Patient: sex F, age 68
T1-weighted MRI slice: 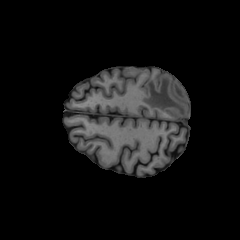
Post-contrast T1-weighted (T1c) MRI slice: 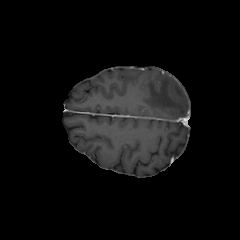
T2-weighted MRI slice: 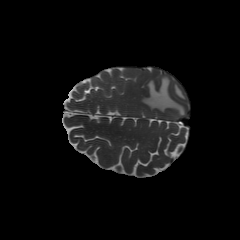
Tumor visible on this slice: yes
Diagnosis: Glioblastoma, IDH-wildtype
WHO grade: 4